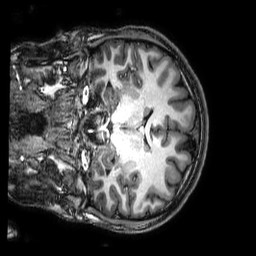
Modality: T1w
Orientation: coronal
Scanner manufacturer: philips
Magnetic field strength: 3 T
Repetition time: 0.008 s
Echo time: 0.003565 s